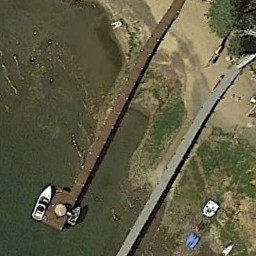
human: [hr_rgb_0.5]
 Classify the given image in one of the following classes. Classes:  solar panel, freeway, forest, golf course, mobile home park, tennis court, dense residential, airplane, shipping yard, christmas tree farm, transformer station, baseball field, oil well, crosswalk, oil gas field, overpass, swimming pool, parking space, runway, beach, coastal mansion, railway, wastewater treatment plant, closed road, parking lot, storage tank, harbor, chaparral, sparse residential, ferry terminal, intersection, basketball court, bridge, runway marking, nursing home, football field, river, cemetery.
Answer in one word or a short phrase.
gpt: ferry terminal